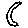
Label: moon